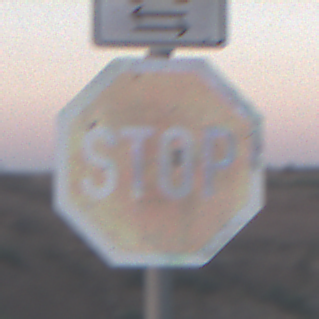
Verkehrszeichen: Stop
Zusatzzeichen oben: RichtungsangabeDurchPfeile9
Umgebung: Outdoor, Nature
Tageszeit: SunriseSunset
Wetter: Clear
Licht: Natural
Jahreszeit: NotSpecified
Kontrast: LowContrast